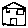
Label: house